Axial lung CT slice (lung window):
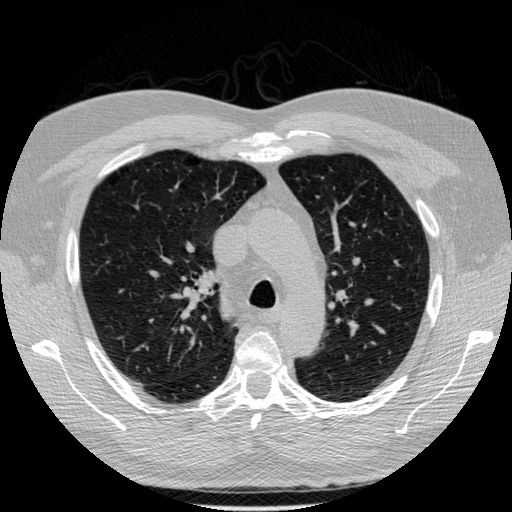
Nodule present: no